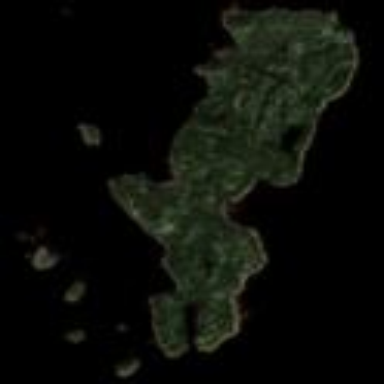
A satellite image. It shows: Image showing island.